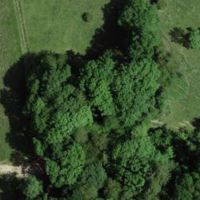
EUNIS habitat code: 52
Species observed at this site:
Salvia pratensis